Field crop: maize
Growth stage: 2
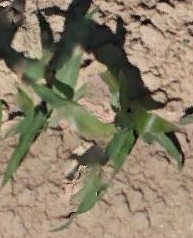
Species: maize